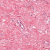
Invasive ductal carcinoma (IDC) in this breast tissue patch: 0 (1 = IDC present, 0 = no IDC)